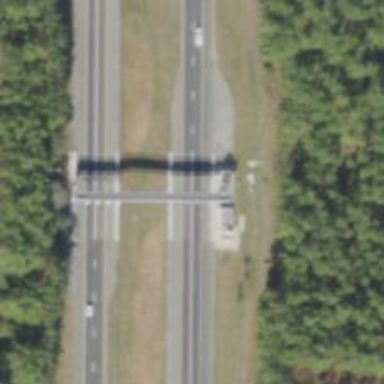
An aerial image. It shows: Toll gantry on the road.